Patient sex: F
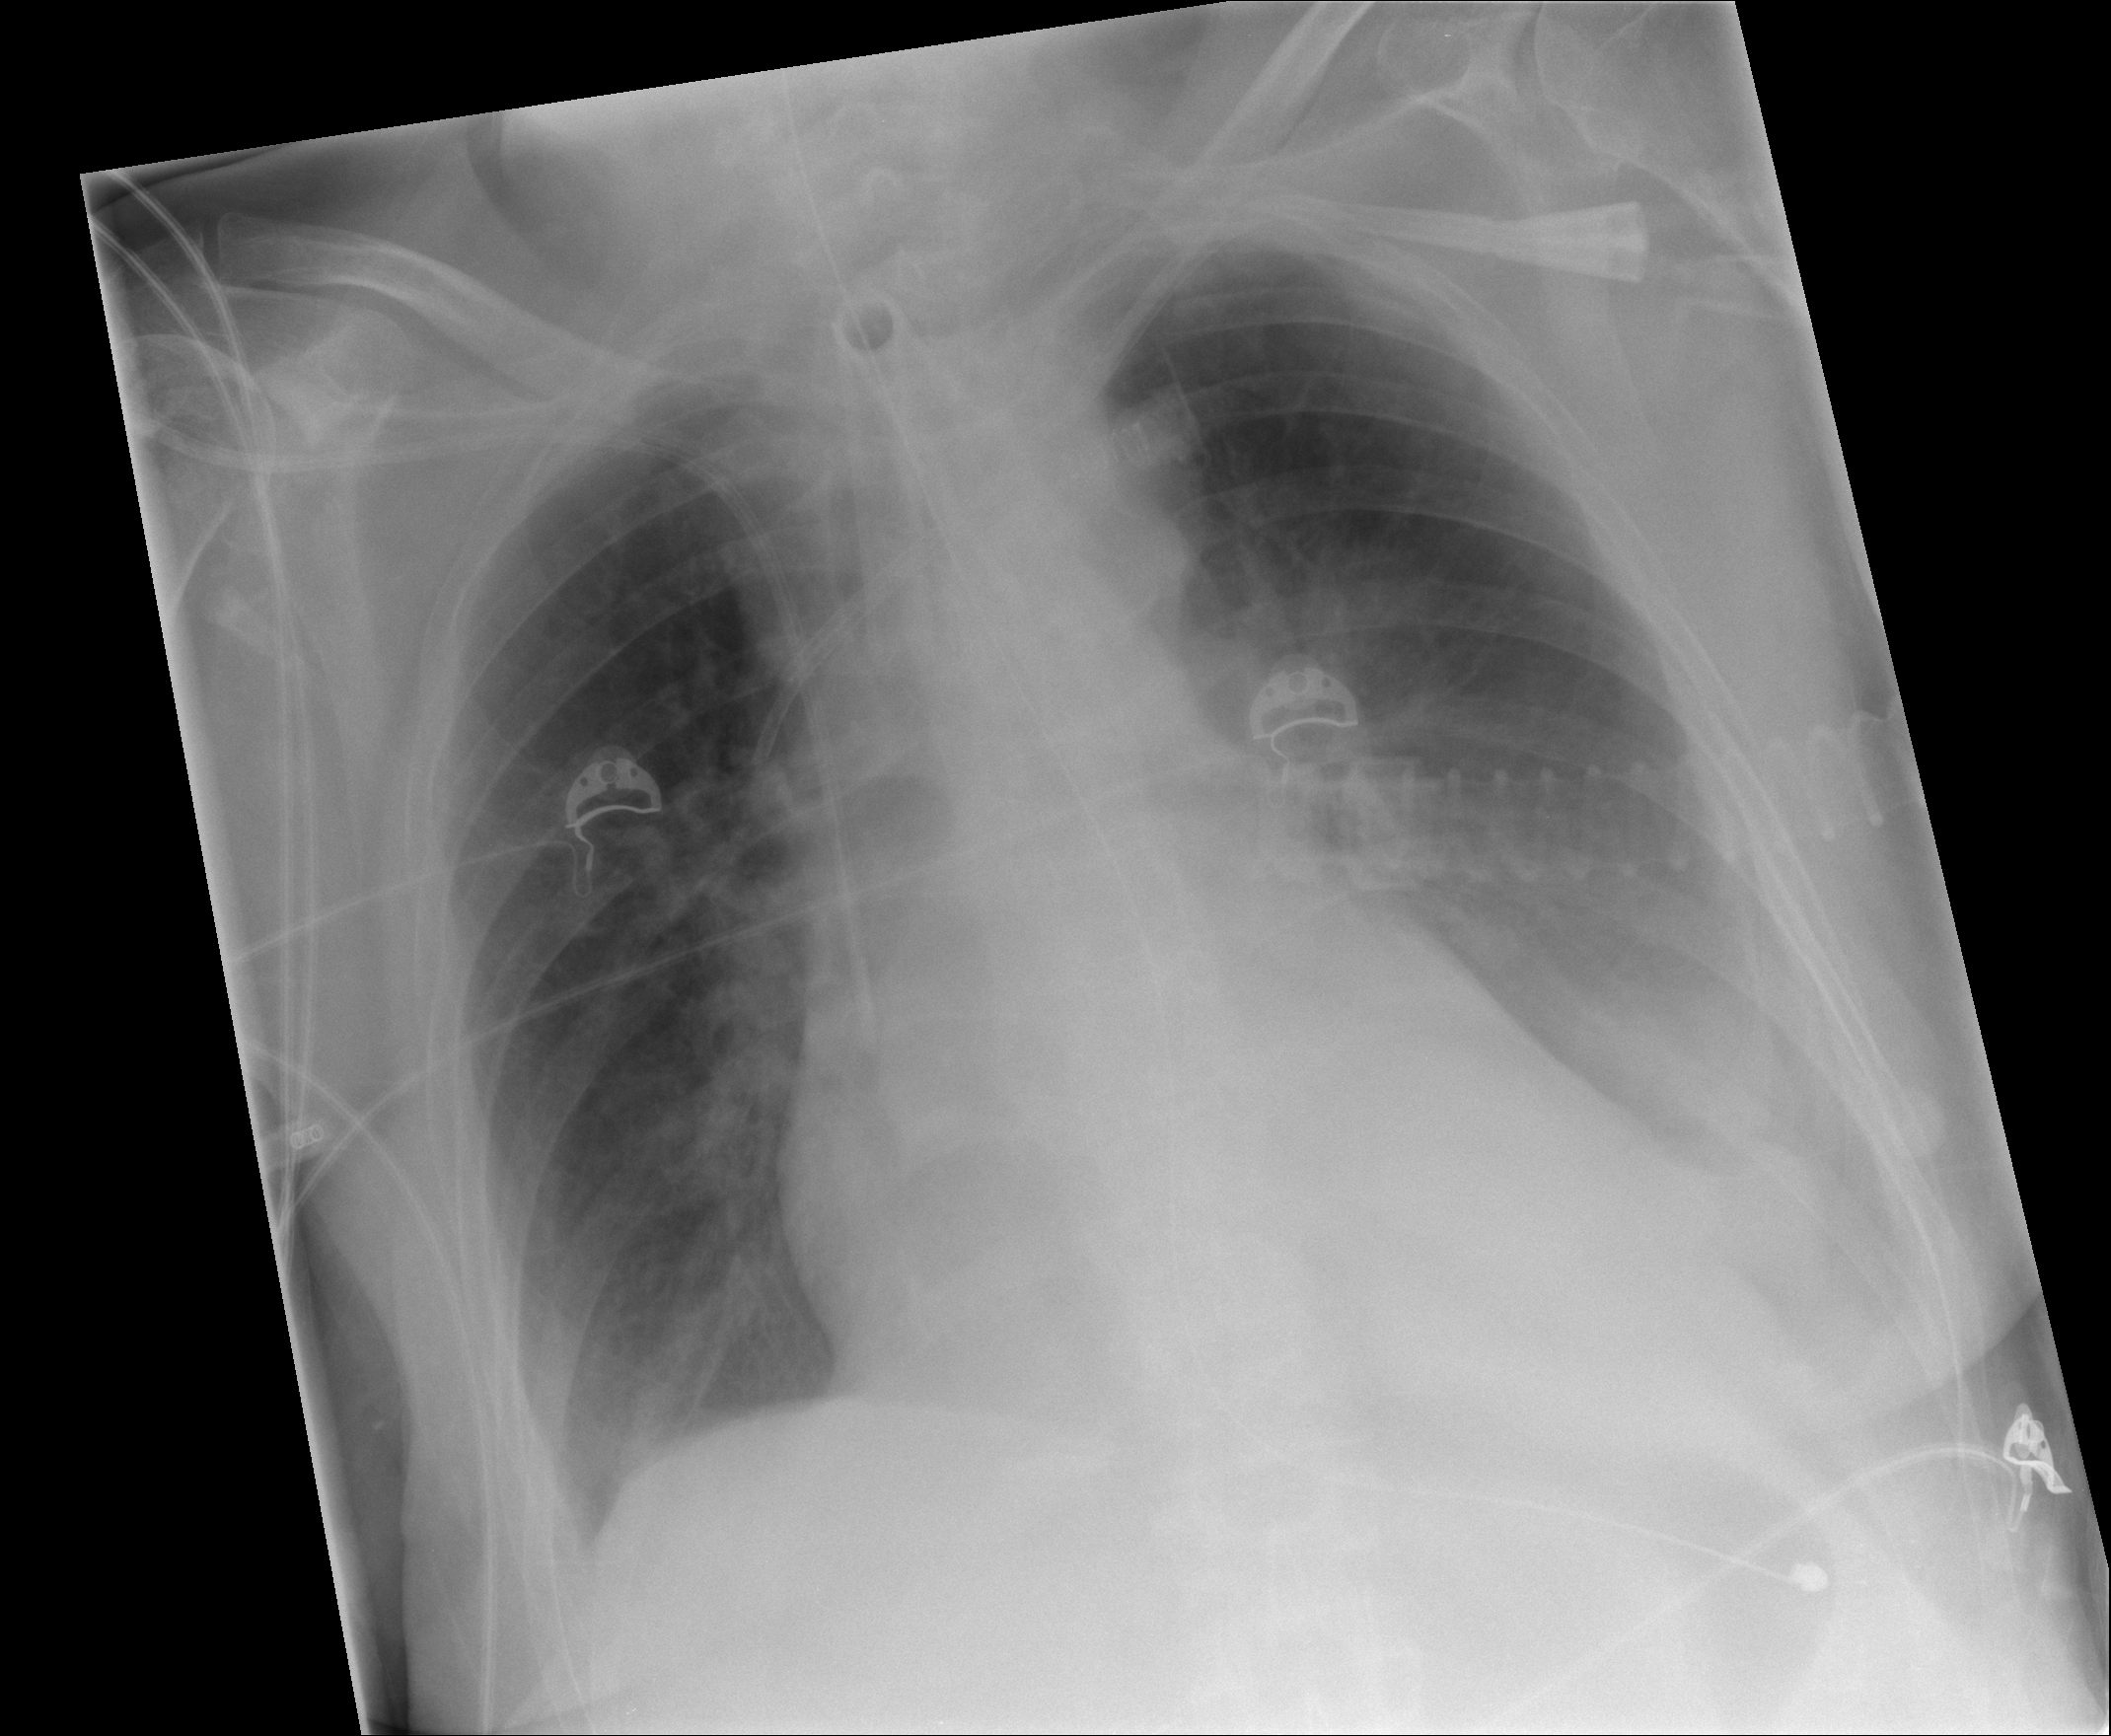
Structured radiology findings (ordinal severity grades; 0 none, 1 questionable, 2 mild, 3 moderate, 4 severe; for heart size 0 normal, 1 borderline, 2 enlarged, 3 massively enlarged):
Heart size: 1
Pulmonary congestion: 0
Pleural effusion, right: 0
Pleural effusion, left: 2
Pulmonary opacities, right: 0
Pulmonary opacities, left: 0
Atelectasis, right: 0
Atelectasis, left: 2